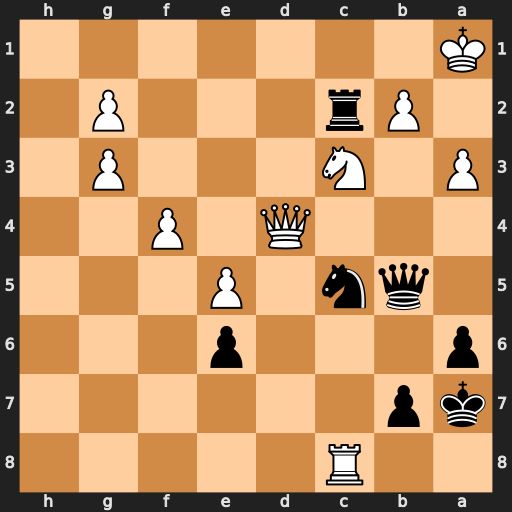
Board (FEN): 2R5/kp6/p3p3/1qn1P3/3Q1P2/P1N3P1/1Pr3P1/K7
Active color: b
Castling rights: -
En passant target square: -
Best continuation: Qxb2#